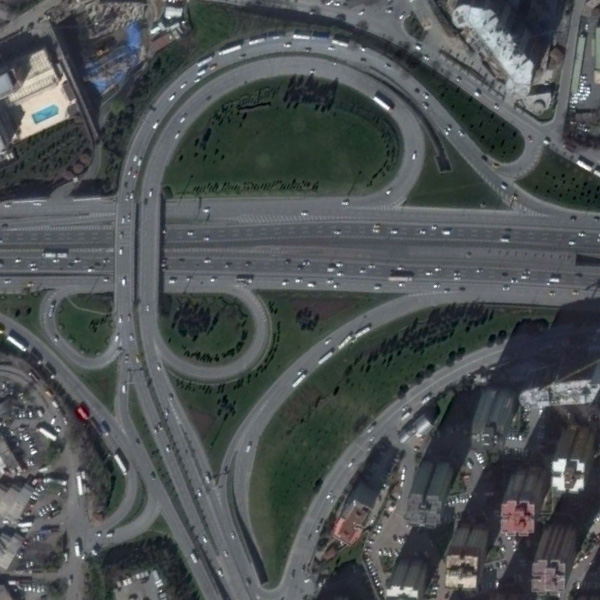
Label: Viaduct